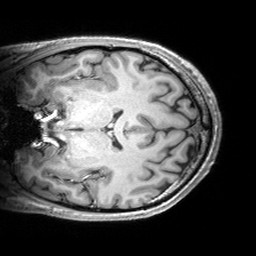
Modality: T1w
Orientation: coronal
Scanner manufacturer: siemens
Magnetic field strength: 3 T
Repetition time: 2.53 s
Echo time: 0.00299 s